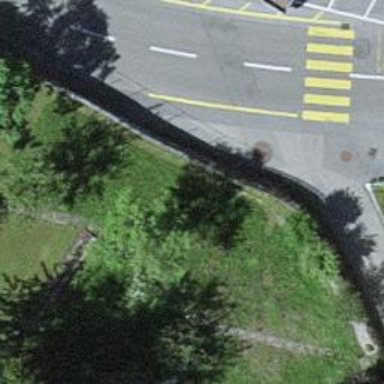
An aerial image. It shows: Retaining wall.